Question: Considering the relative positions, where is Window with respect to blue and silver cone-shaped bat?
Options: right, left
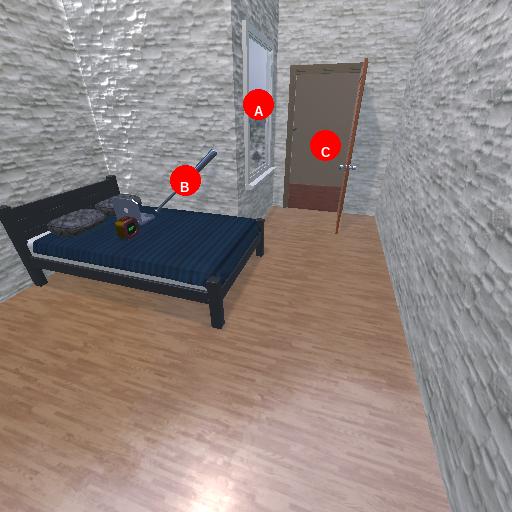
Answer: right